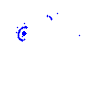
Particle: kaon